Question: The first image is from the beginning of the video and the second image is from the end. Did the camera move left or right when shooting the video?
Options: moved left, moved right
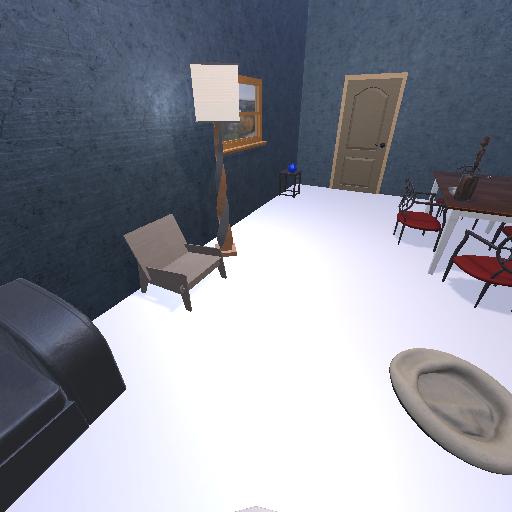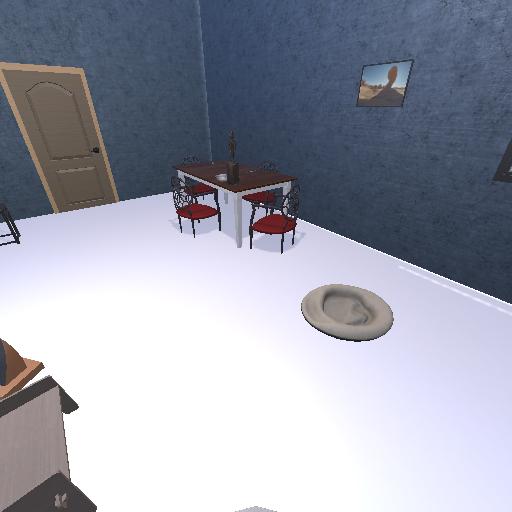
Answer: moved left